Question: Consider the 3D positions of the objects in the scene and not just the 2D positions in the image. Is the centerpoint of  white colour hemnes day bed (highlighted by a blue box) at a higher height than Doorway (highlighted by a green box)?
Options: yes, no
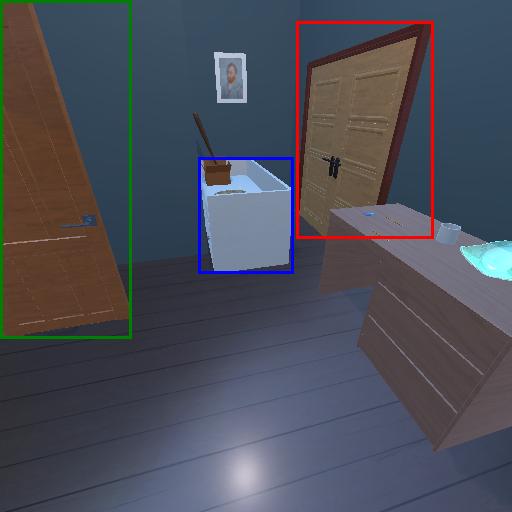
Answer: yes